Interaction volume radius: 10 \u00c5
Interaction volume height: 45 \u00c5
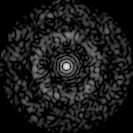
Disorder parameter: 0.8542